Question: I have a integer array in the res/values/strings.xml like this :
'''
<integer-array name="test">
<item>@drawable/ic_launcher</item>
<item>@drawable/ic_launcher</item>
<item>@drawable/ic_launcher</item>
<item>@drawable/ic_launcher</item>
<item>@drawable/ic_launcher</item>
</integer-array>
'''
I want to create programmatically a set of imagebuttons,but when I use setImageResource(forimageview[i]) function Images cannot be seen.
my MainActivity class :
'''
public class MainActivity extends Activity {
int [] forimageview ;
@Override
protected void onCreate(Bundle savedInstanceState) {
super.onCreate(savedInstanceState);
setContentView(R.layout.activity_main);
addchild();
}
@Override
public boolean onCreateOptionsMenu(Menu menu) {
// Inflate the menu; this adds items to the action bar if it is present.
getMenuInflater().inflate(R.menu.main, menu);
return true;
}
private void addchild(){
Resources res = getResources();
forimageview = res.getIntArray(R.array.test);
LinearLayout linearlayout = (LinearLayout)findViewById(R.id.mylayout);
for(int i = 0 ; i < forimageview.length ; ++i){
ImageButton imagebutton = new ImageButton(getApplicationContext());
imagebutton.setId(i+1);
LinearLayout.LayoutParams imageparams = new LinearLayout.LayoutParams(
LinearLayout.LayoutParams.WRAP_CONTENT, LinearLayout.LayoutParams.WRAP_CONTENT);
imagebutton.setScaleType(ImageView.ScaleType.MATRIX);
imagebutton.setImageResource(forimageview[i]);
imagebutton.setOnClickListener(new View.OnClickListener() {
@Override
public void onClick(View v) {
// TODO Auto-generated method stub
}
});
linearlayout.addView(imagebutton, imageparams);
}
}
}
'''
Result :

edited:
my layout:
'''
<RelativeLayout xmlns:android="http://schemas.android.com/apk/res/android"
xmlns:tools="http://schemas.android.com/tools"
android:layout_width="match_parent"
android:layout_height="match_parent"
android:paddingBottom="@dimen/activity_vertical_margin"
android:paddingLeft="@dimen/activity_horizontal_margin"
android:paddingRight="@dimen/activity_horizontal_margin"
android:paddingTop="@dimen/activity_vertical_margin"
tools:context=".MainActivity" >
<LinearLayout
android:id="@+id/mylayout"
android:layout_width="fill_parent"
android:layout_height="fill_parent"
android:orientation="vertical"
>
</LinearLayout>
</RelativeLayout>
'''
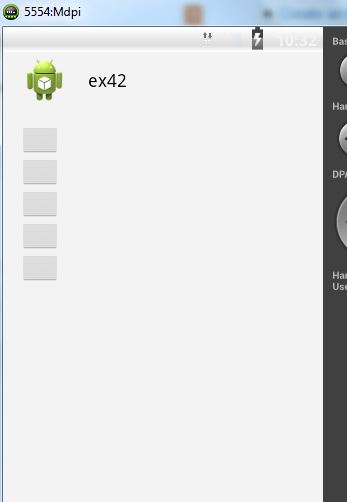
Answer: I think the way you defined the 'array' is not the correct. Firstly, you're defining it in 'strings.xml', it has to be in 'arrays.xml'.
Secondly, it's not a 'int' array, but 'string' array, so it has to be something like this:
'''
<string-array name="your_imgs">
<item>@drawable/first</item>
<item>@drawable/second</item>
<item>@drawable/third</item>
</string-array>
'''
To access them, just use something like this:
'''
TypedArray imgs = getResources().obtainTypedArray(R.array.your_imgs);
for (int i = 0; i < imgs.length(); i++)
myView.setImageResource(imgs.getResourceId(i, -1));
'''
More on TypedArray in the <URL>.